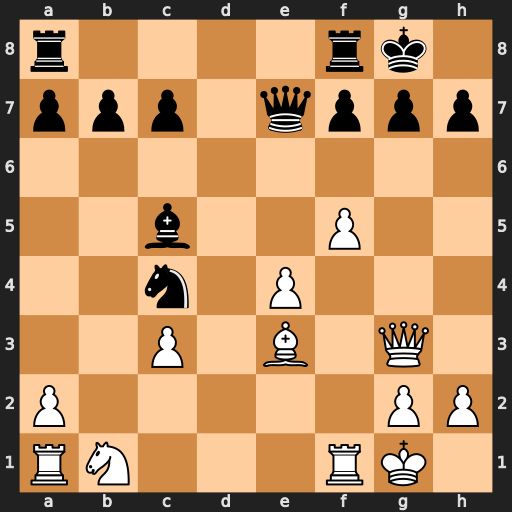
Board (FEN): r4rk1/ppp1qppp/8/2b2P2/2n1P3/2P1B1Q1/P5PP/RN3RK1
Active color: w
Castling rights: -
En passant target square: -
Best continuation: f6 Bxe3+ Kh1 Qxf6 Rxf6